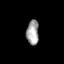
Tissue: prostate
Cell type: T cells
Senescence score: 0.8433
Nuclear area (px): 299
Mean DAPI intensity: 162.177